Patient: sex M, age 79
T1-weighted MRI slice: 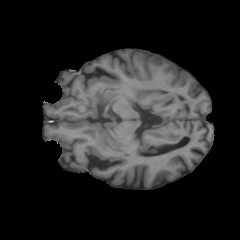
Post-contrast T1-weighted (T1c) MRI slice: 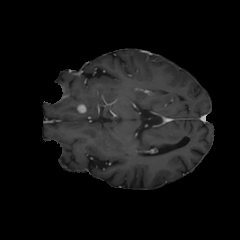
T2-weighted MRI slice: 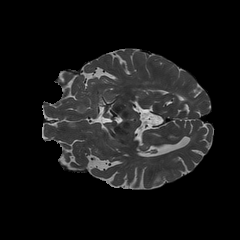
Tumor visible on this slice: no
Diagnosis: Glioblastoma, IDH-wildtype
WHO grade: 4